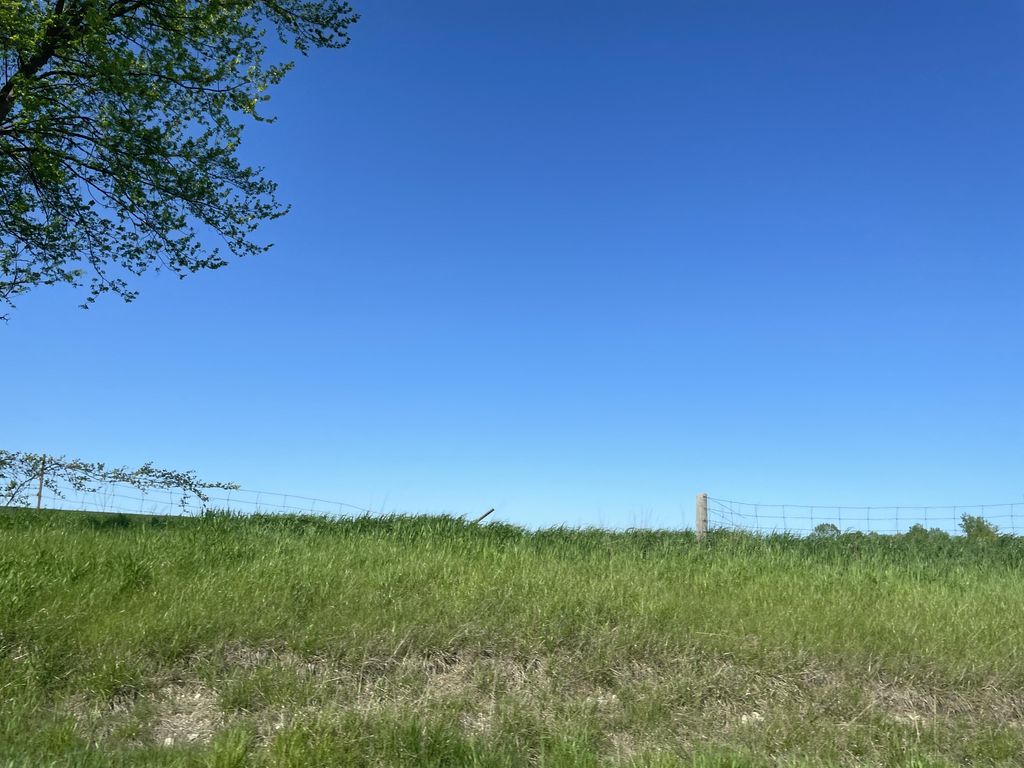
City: kitchener-waterloo